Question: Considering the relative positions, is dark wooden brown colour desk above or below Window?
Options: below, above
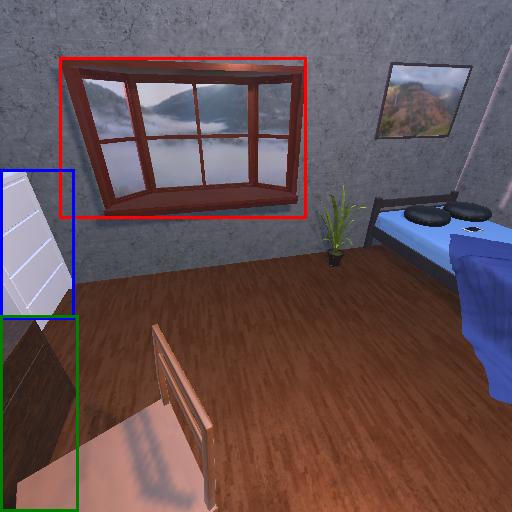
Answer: below